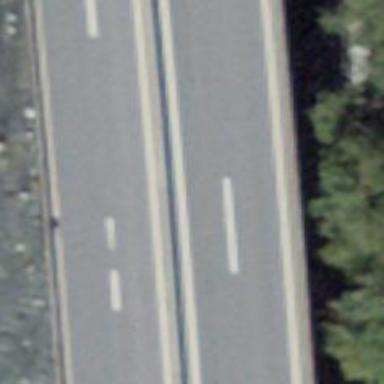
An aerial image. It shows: Motorway bridge with asphalt surface. It is part of trunk highway.